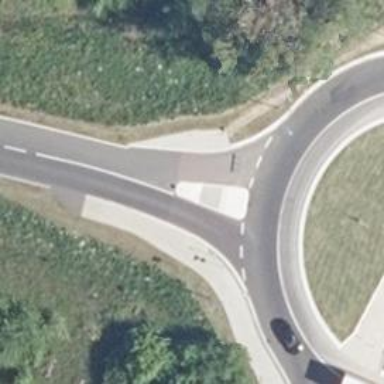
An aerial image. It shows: Unclassified road with asphalt surface and opposite cycleway.